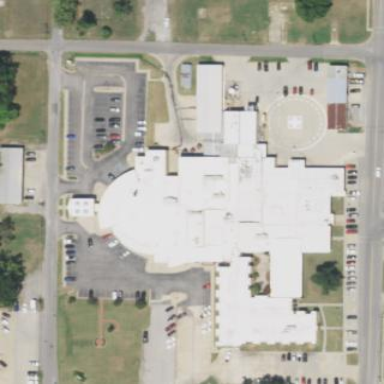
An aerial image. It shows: Healthcare facility identified as hospital.